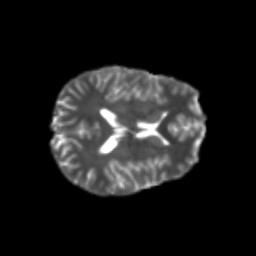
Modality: T2w
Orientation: axial
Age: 24
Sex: female
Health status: healthy
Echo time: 0.074 s